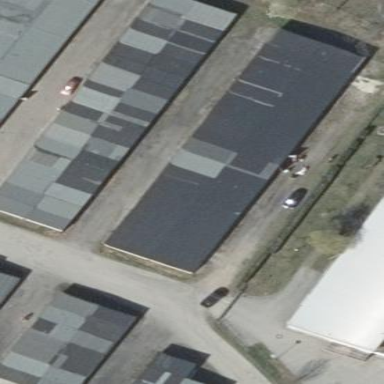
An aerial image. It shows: Group of garages.